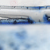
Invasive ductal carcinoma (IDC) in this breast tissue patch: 0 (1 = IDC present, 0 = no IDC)